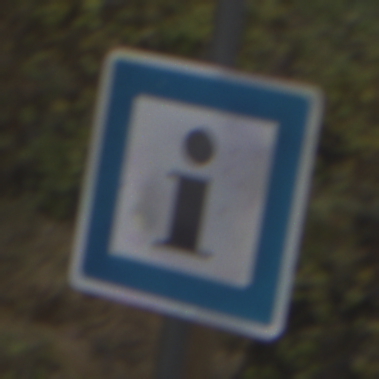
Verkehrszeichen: Informationsstelle
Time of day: MorningAfternoon
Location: Outdoor (Urban)
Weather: PartlyCloudy
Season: NotSpecified
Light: Natural